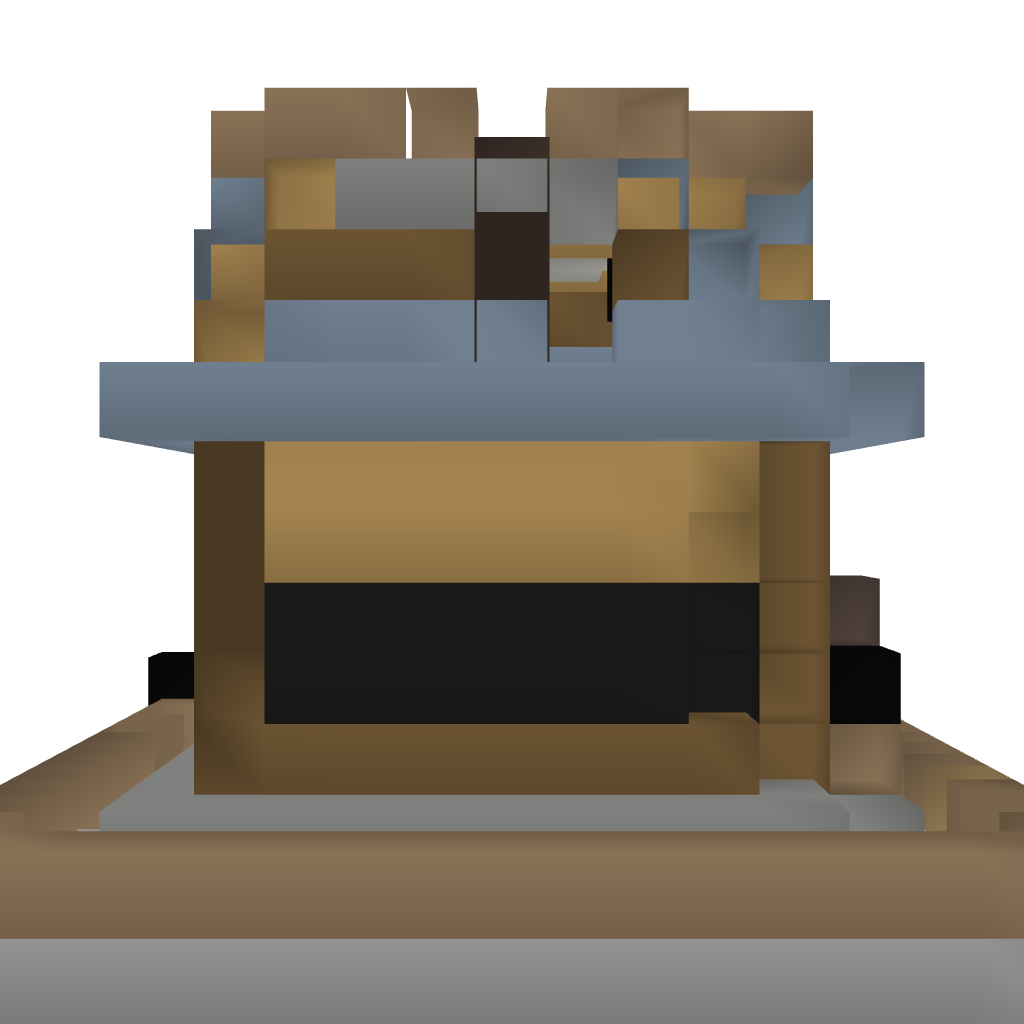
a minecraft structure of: Basic house n°1